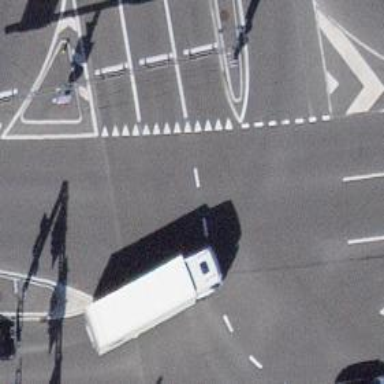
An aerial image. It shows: Road with traffic signals.